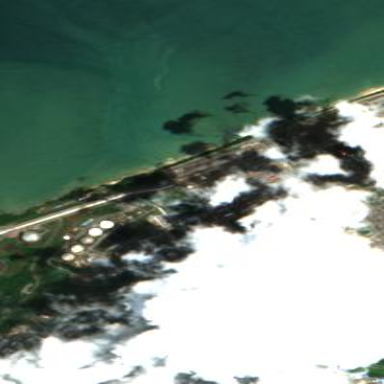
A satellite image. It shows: Industrial area primarily used for gas-related activities.